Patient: sex F, age 27
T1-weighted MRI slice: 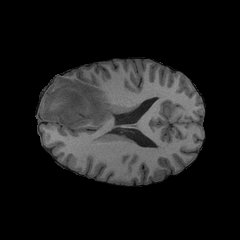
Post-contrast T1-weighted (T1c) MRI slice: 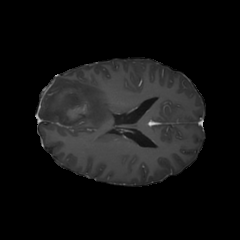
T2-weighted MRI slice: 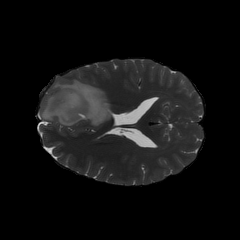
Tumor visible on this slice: yes
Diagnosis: Astrocytoma, IDH-mutant
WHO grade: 4